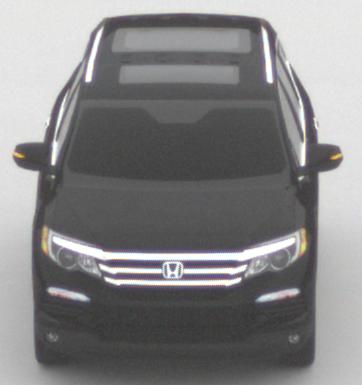
Make: Honda
Model: Pilot
Detailed model: 3
Model produced from: 2015
Model produced until: 2022
Doors: 5
Color: black
Road condition: dry road
Daytime: midday
Contrast: low contrast